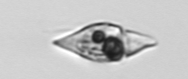
Label: Amphidinium